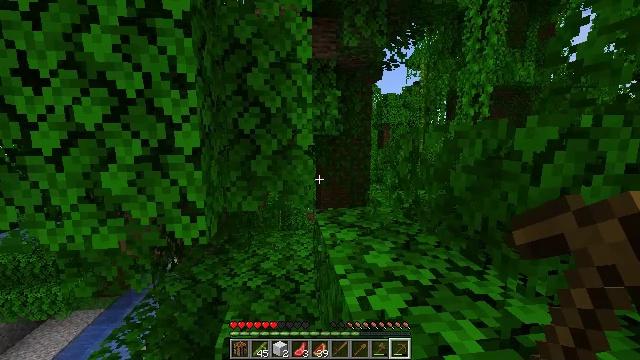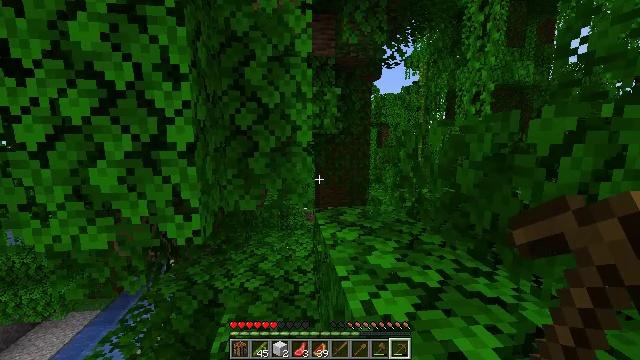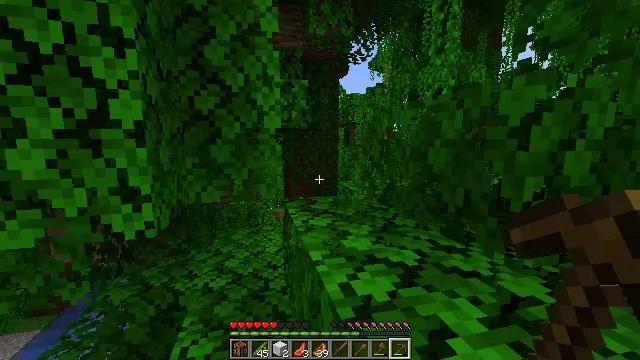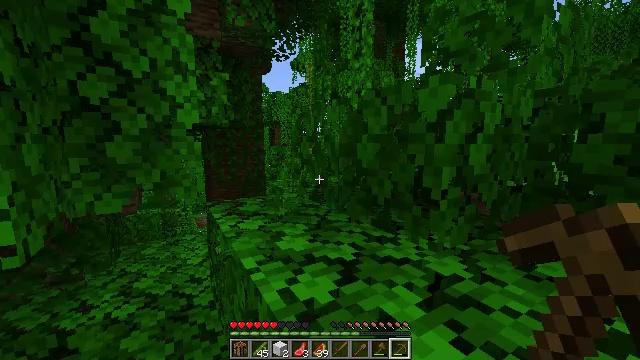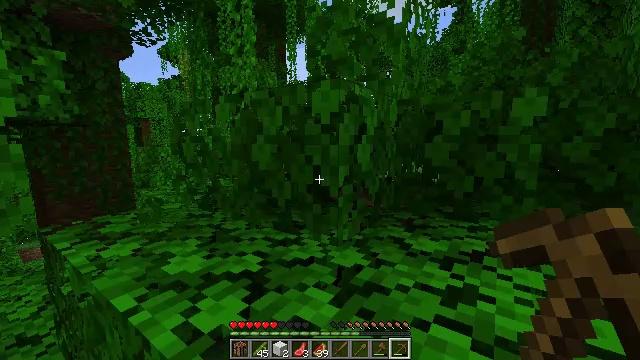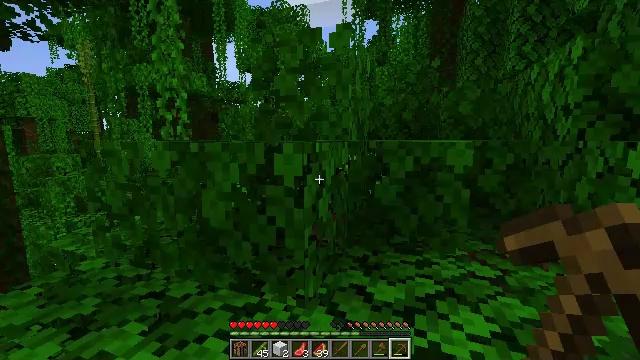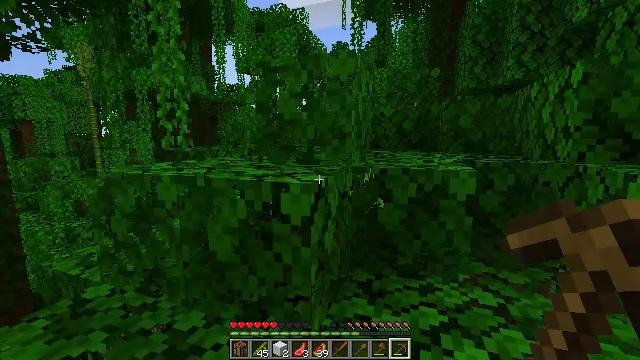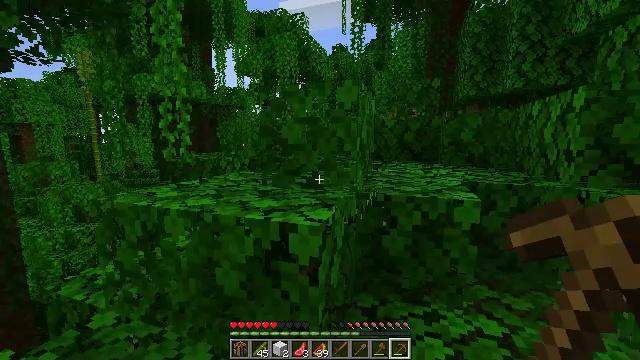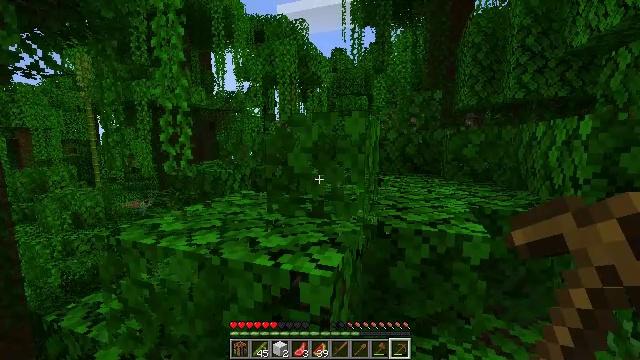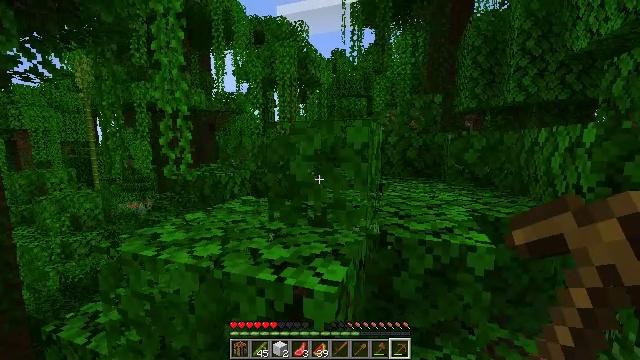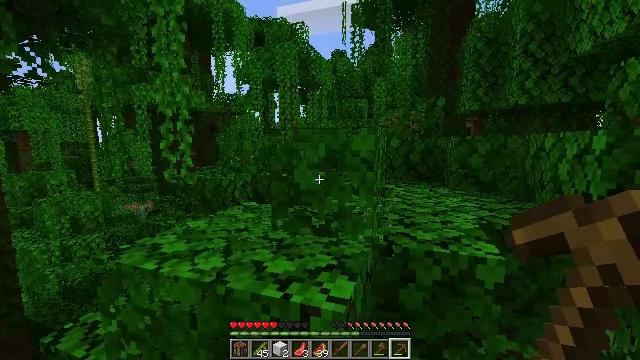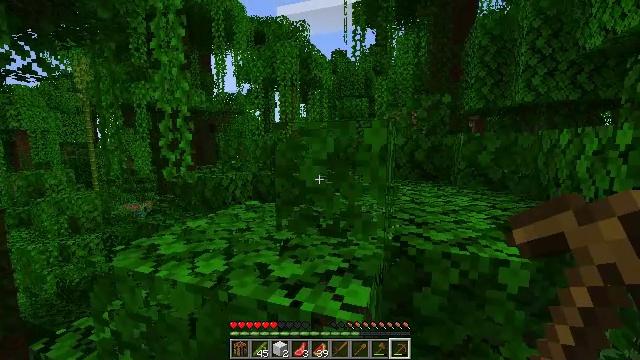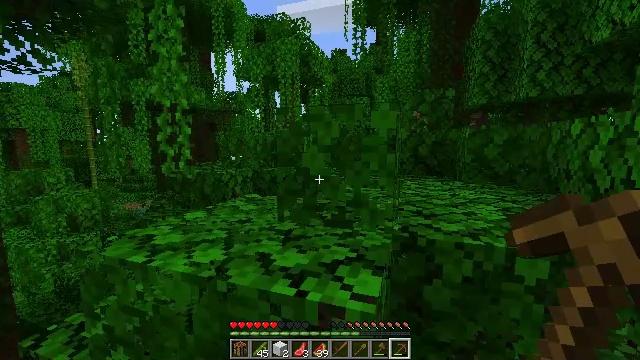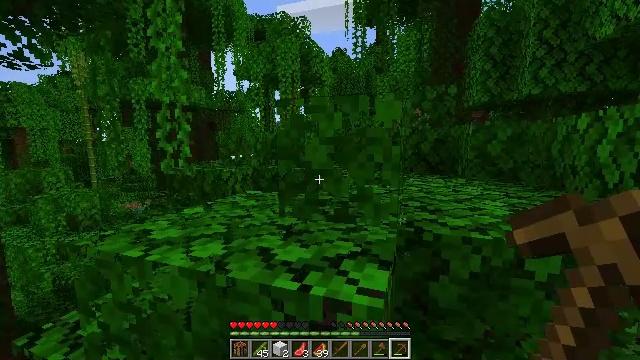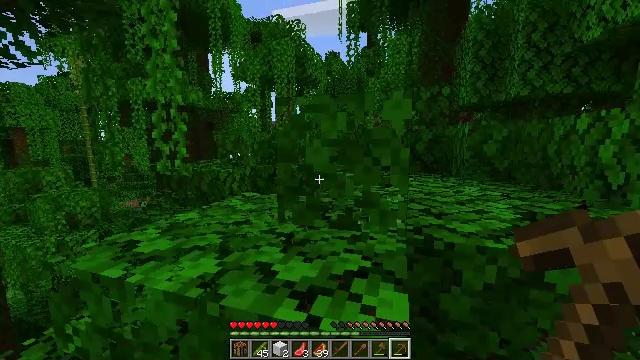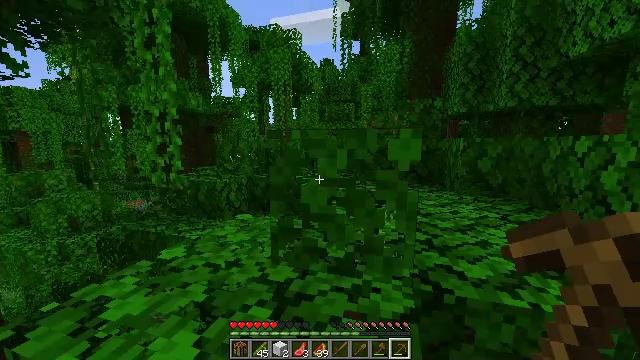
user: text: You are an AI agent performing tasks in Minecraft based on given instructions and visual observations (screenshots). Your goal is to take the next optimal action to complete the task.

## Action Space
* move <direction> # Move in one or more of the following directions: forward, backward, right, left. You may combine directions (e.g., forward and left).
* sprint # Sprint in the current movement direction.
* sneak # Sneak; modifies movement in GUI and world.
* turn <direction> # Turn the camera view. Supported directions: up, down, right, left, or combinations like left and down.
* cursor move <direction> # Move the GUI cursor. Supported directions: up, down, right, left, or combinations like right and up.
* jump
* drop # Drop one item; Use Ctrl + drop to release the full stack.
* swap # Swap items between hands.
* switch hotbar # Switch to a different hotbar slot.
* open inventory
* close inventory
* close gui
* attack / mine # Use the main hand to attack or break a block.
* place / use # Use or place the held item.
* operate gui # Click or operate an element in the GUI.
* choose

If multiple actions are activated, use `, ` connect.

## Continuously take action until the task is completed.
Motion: motion action
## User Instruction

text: Harvest mossy cobblestone for building.
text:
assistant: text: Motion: move forward, jump
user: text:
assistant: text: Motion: move forward, turn right, jump
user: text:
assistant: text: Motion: move forward, sprint, turn right, jump
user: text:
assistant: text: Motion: move forward, sprint, turn right, jump
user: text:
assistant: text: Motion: move forward, sprint, turn right, jump
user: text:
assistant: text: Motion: move forward, jump
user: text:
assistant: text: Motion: move forward, jump
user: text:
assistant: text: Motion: move forward, jump
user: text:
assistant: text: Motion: move forward, jump
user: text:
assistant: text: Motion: move forward, jump
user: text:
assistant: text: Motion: move forward, jump
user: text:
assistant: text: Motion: move forward, jump
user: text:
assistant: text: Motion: move forward, sprint, jump
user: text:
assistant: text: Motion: move forward, sprint, turn right, jump
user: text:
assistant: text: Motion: move forward, sprint, turn right, jump
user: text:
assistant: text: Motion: move forward, turn right and down, jump
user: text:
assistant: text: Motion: move forward, turn right, jump
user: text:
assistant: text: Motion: move forward, turn right and down, jump
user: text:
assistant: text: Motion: move forward, turn right and down, jump
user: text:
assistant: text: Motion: move forward, turn right and down, jump
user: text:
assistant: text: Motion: move forward, sprint, turn right and down, jump
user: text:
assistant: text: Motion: move forward, sprint, jump
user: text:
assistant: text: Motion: move forward, sprint, jump
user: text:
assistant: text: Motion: move forward, sprint, jump
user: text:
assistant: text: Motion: move forward, jump
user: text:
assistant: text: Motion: move forward, jump
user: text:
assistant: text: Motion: move forward, jump
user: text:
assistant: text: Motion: move forward, turn right, jump
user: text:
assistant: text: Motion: move forward, turn right, jump
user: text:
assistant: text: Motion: move forward, jump